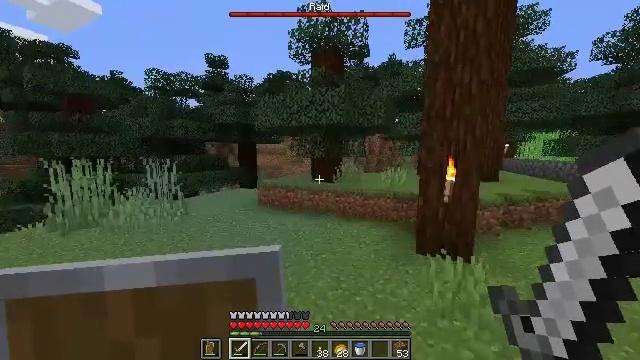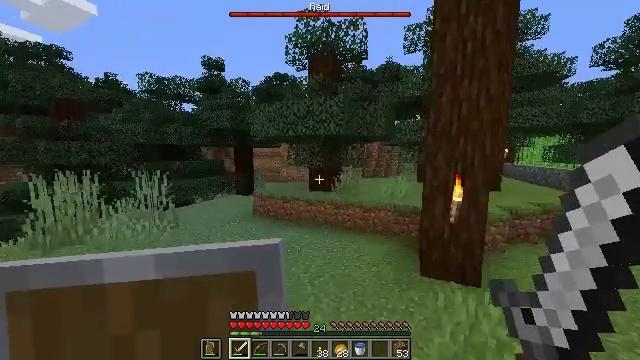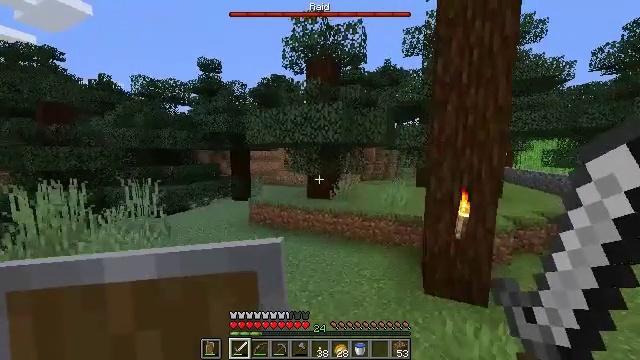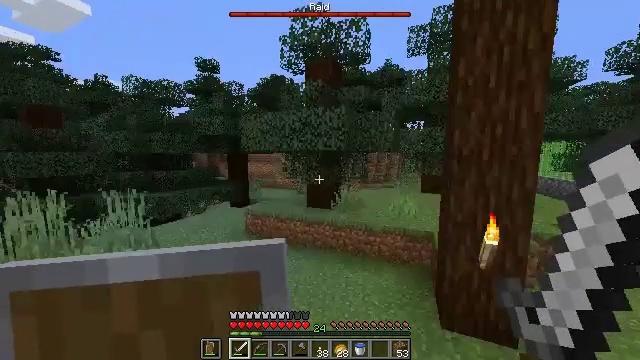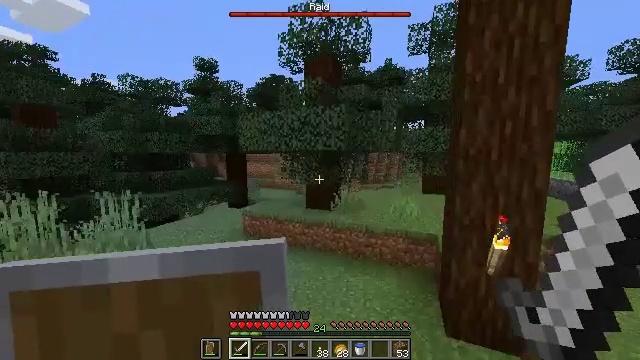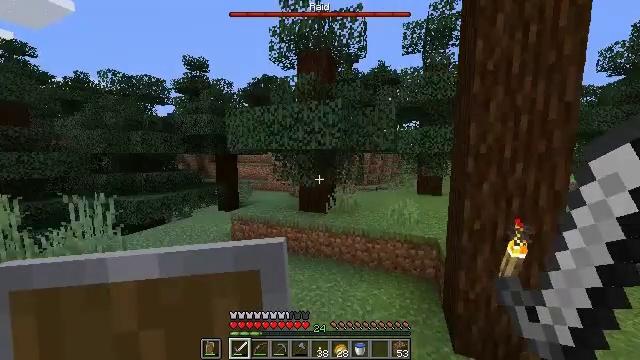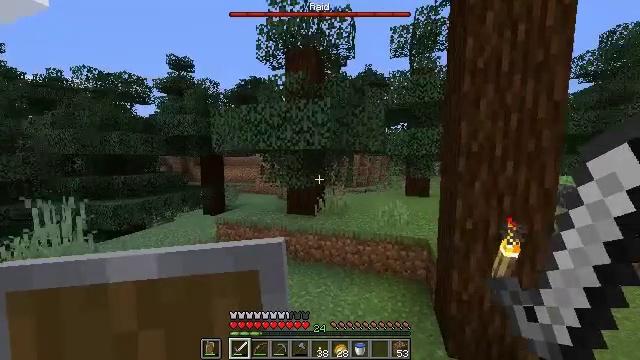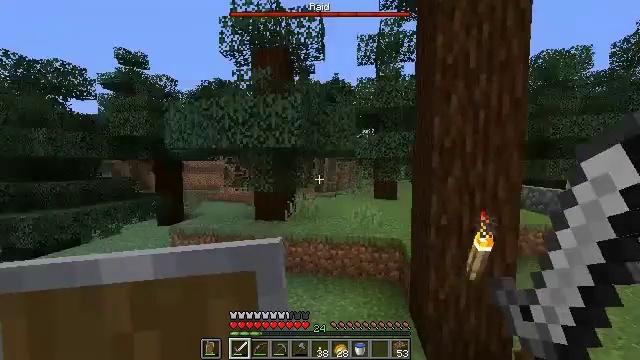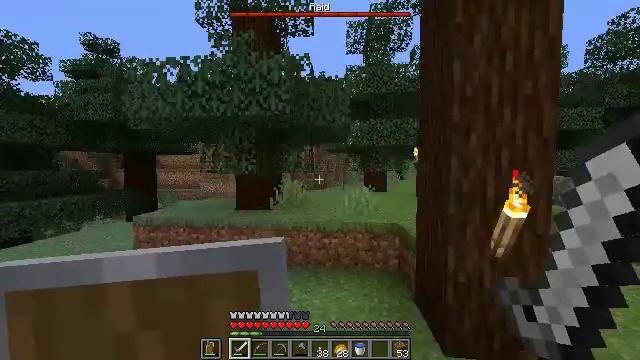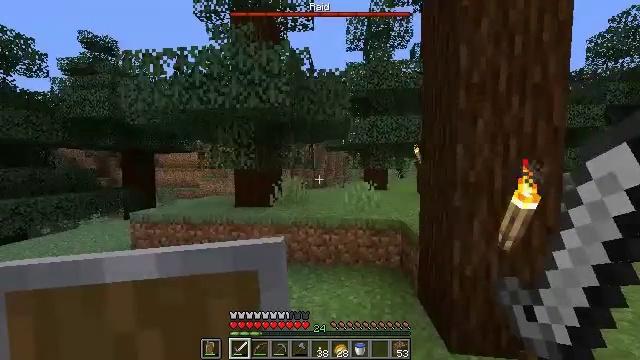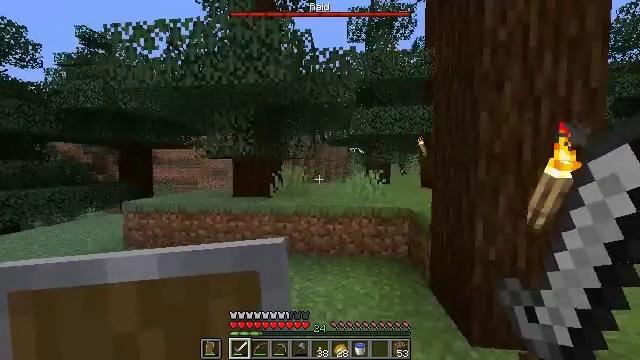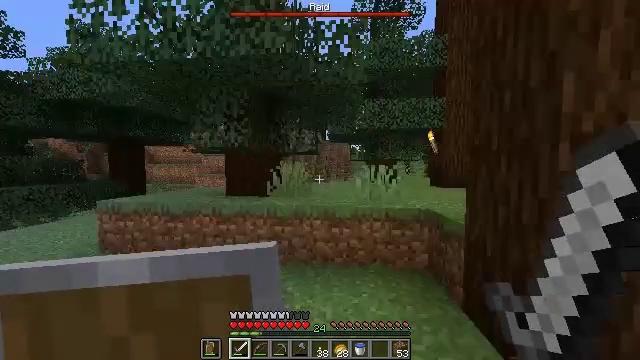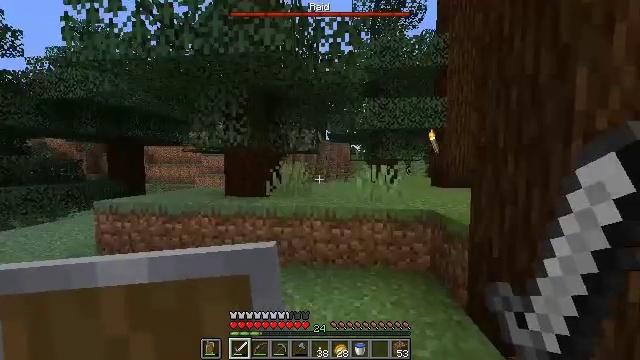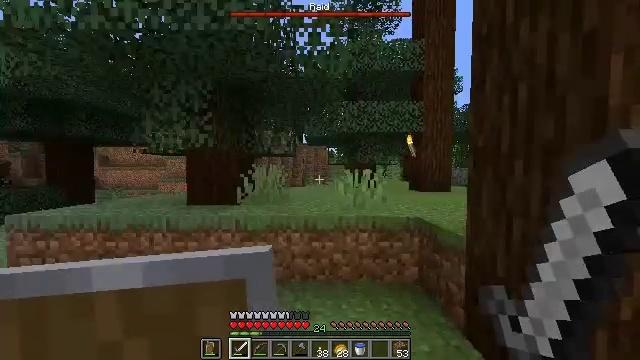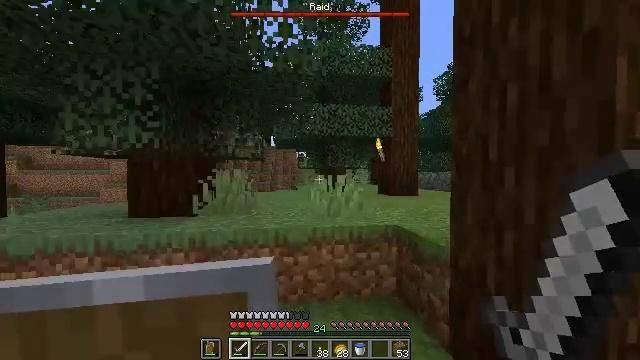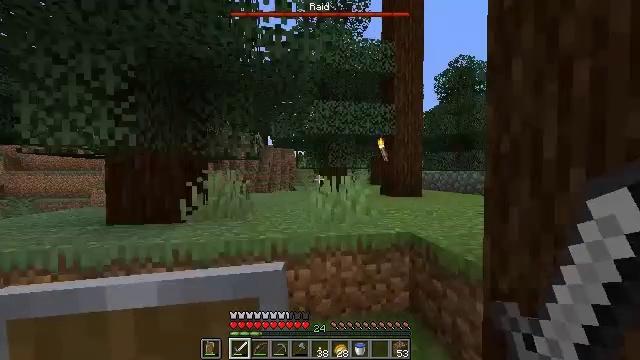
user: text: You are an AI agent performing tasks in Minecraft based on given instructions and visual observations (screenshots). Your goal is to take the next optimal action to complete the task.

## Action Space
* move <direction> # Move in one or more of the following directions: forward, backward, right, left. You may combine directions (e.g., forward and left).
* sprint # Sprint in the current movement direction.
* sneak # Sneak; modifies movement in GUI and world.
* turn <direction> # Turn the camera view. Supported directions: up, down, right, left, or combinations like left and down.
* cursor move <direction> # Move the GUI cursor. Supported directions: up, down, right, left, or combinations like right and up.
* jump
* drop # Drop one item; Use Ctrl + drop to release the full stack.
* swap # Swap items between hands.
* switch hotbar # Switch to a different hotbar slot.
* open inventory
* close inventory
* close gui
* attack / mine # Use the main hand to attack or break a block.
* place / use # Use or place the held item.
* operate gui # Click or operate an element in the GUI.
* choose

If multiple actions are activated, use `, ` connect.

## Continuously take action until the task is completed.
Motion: motion action
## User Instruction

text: Mine grass block from the ground.
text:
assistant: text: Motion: move forward, jump
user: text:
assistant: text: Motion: move forward, jump
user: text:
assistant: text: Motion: move forward, jump
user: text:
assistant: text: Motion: move forward
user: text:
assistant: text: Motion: move forward, turn right
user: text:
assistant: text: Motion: move forward, turn right
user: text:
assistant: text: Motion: move forward, turn right and up
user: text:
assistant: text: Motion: move forward, turn right
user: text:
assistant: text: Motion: move forward
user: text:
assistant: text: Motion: move forward
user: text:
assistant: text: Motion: move forward
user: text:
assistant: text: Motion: move forward
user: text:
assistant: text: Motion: move forward, turn right and up
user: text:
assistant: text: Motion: move forward, turn right and up
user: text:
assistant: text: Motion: move forward
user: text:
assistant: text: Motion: move forward
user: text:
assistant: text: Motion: move forward, jump
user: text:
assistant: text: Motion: move forward, jump
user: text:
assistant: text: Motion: move forward, jump
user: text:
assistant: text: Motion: move forward, jump
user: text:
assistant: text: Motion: move forward, turn right
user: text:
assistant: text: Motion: move forward
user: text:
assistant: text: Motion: move forward
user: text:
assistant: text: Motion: move forward
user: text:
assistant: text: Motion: move forward
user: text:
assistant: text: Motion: move forward, turn left and down
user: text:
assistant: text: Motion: move forward, turn left and down
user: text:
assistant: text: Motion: move forward, turn left
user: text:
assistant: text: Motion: move forward
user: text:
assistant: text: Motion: move forward, turn left